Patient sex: F
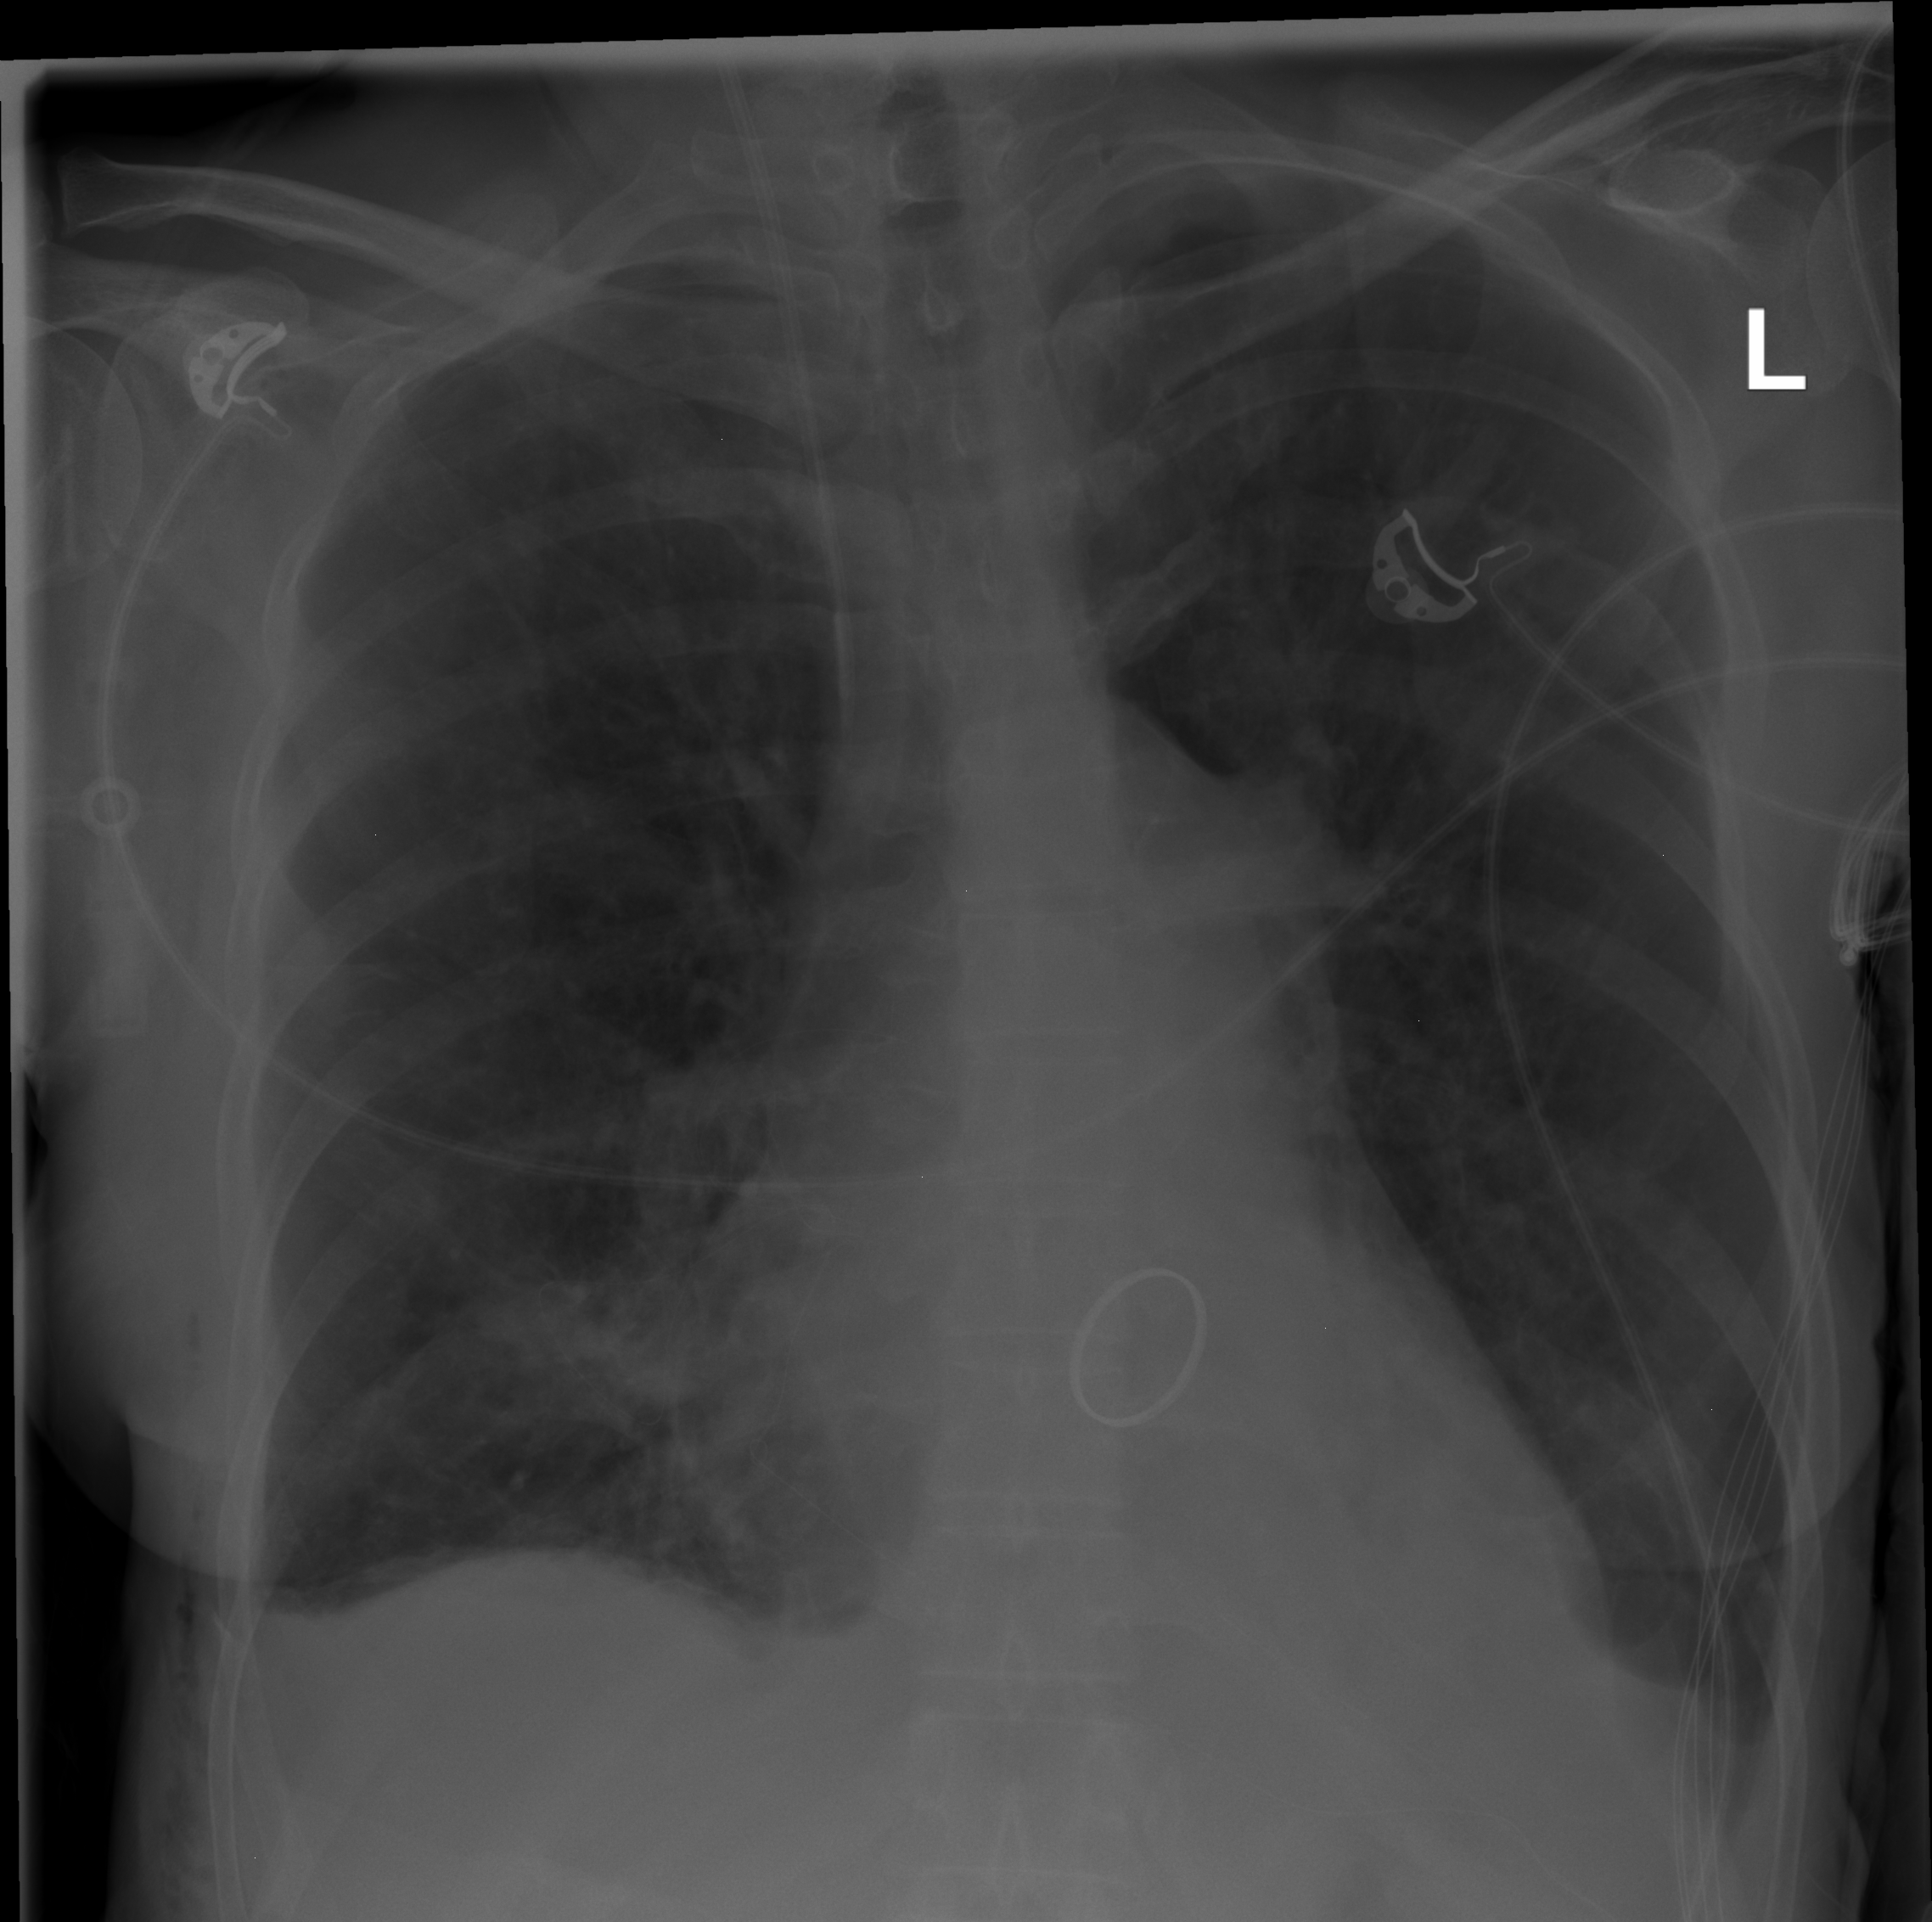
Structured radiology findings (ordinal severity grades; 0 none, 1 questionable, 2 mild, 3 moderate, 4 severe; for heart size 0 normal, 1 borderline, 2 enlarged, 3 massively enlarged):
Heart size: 0
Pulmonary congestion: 2
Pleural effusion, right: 0
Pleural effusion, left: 0
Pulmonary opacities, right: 2
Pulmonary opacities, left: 2
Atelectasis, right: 2
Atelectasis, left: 2